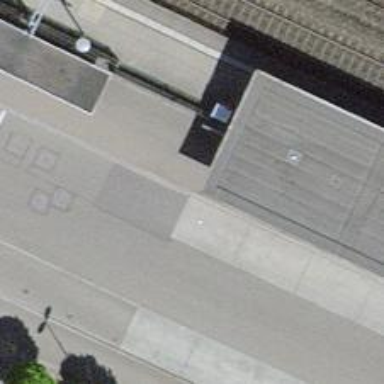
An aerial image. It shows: Platform for public transport. The platform is located by the road.